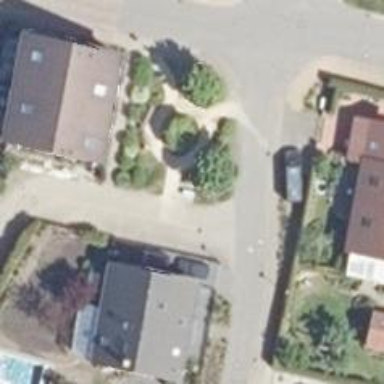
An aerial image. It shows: Residential road with asphalt surface. Sidewalk is present on the left side.